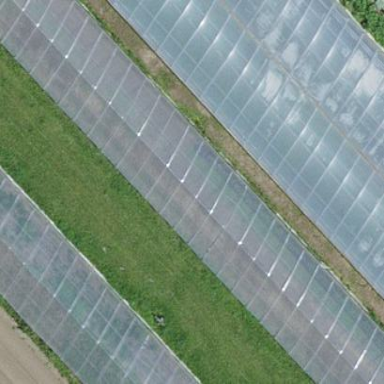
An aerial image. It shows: Greenhouse.